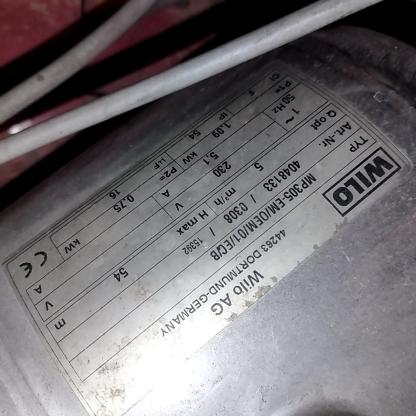
Klasa: tabliczka-znamionowa